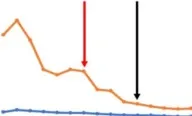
Phenoxybenzamine was used from the 7th day. The red arrow indicates the start of the treatment with phenoxybenzamine, and the black arrow indicates the increase of the dosage of phenoxybenzamine. (B) procalcitonin count.
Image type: pathology (masson_trichrome)